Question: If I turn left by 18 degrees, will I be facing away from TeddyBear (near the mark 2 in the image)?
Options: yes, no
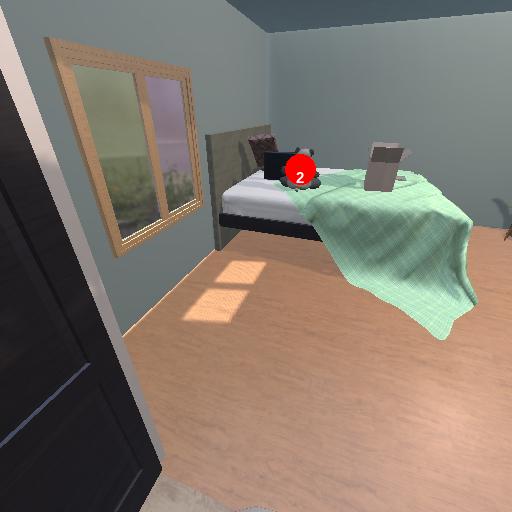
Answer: yes